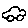
Label: car